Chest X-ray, AP view. Patient: 35 years old, sex M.
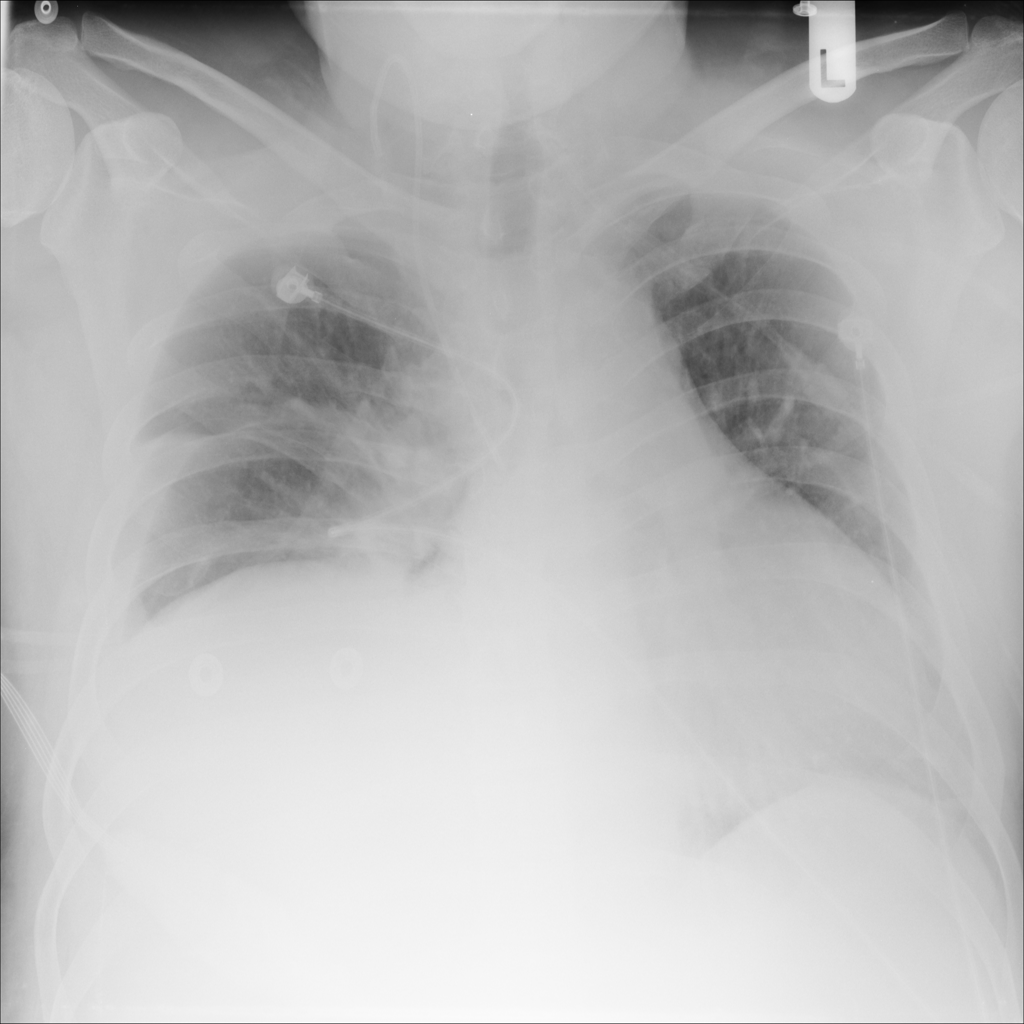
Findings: Atelectasis, Effusion